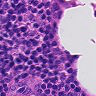
Metastatic tissue present: no